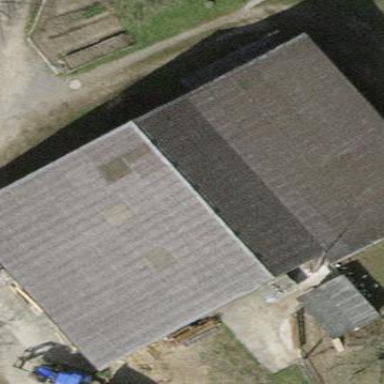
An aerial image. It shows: Barn.